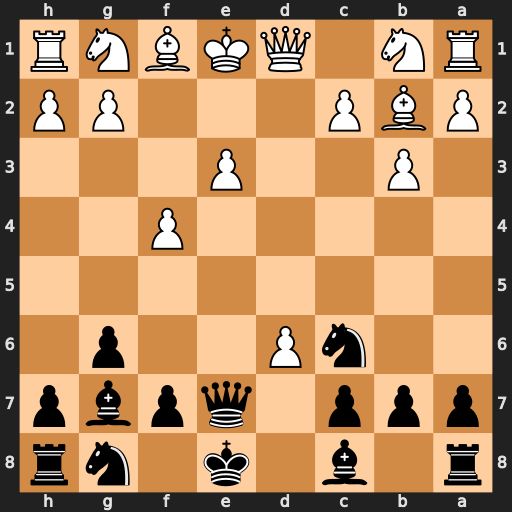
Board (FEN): r1b1k1nr/ppp1qpbp/2nP2p1/8/5P2/1P2P3/PBP3PP/RN1QKBNR
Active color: b
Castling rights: KQkq
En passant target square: -
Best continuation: Qxe3+ Qe2 Qxe2+ Bxe2 Bxb2